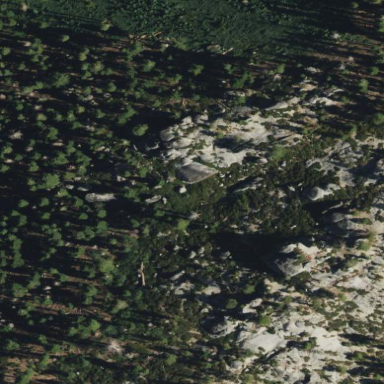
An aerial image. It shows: Landscape of bare rock.